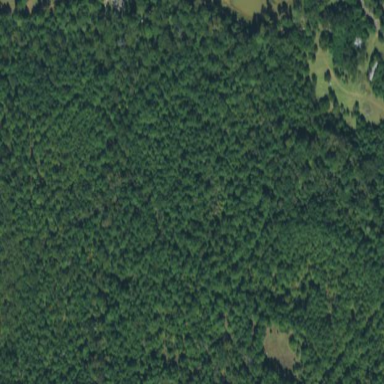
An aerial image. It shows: Evergreen woodland with needle-leaved trees.